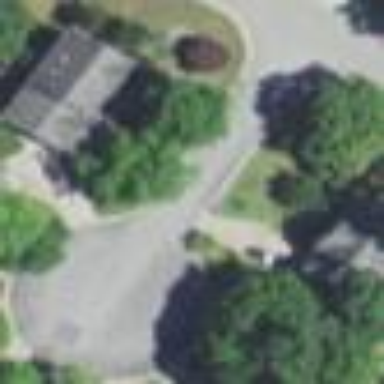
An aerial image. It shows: Asphalt surface in residential road area.